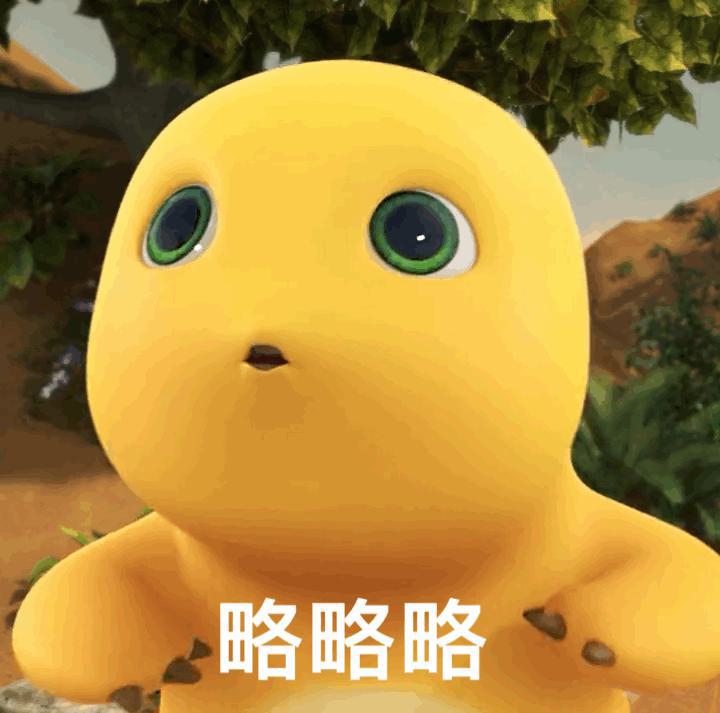
Label: nailong